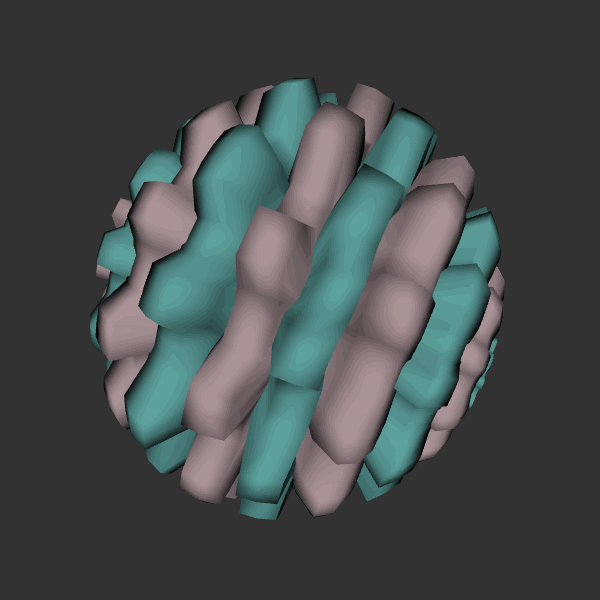
Background: dark